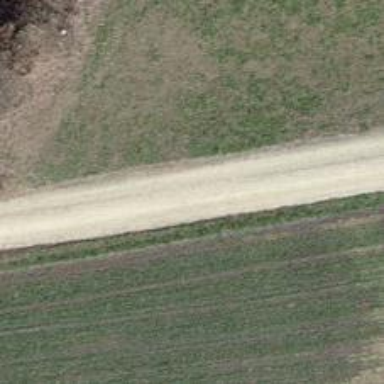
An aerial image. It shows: Agricultural motorcar.